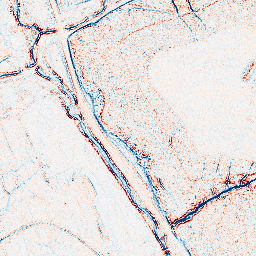
Category: edge_preserving
Decomposition family: bilateral
Decomposition parameters: d: 5
sigma_color: 25
sigma_space: 25
Upsampling method: lanczos
Upsampling parameters: scale: 4
Upsampling scale: 4